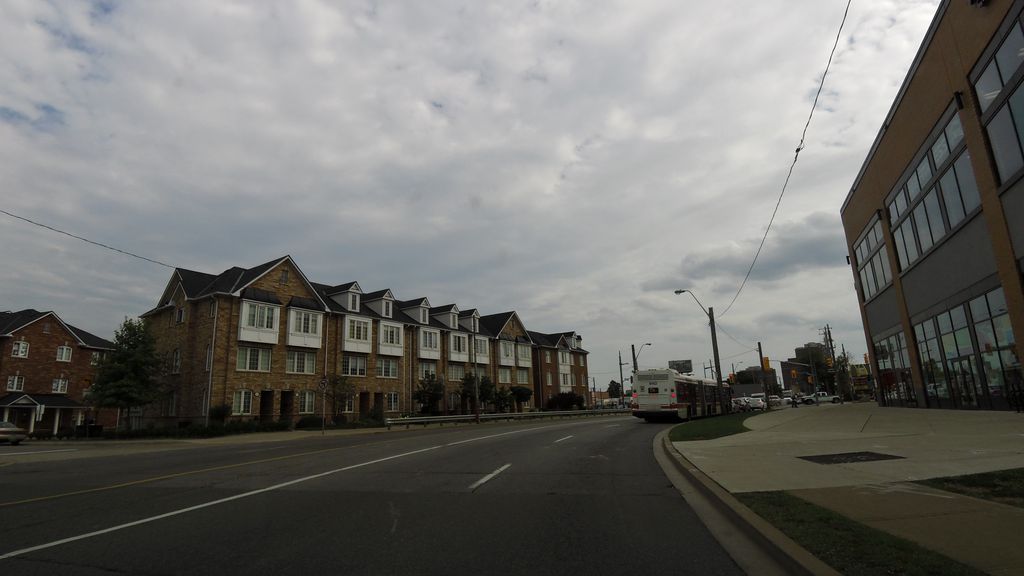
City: toronto